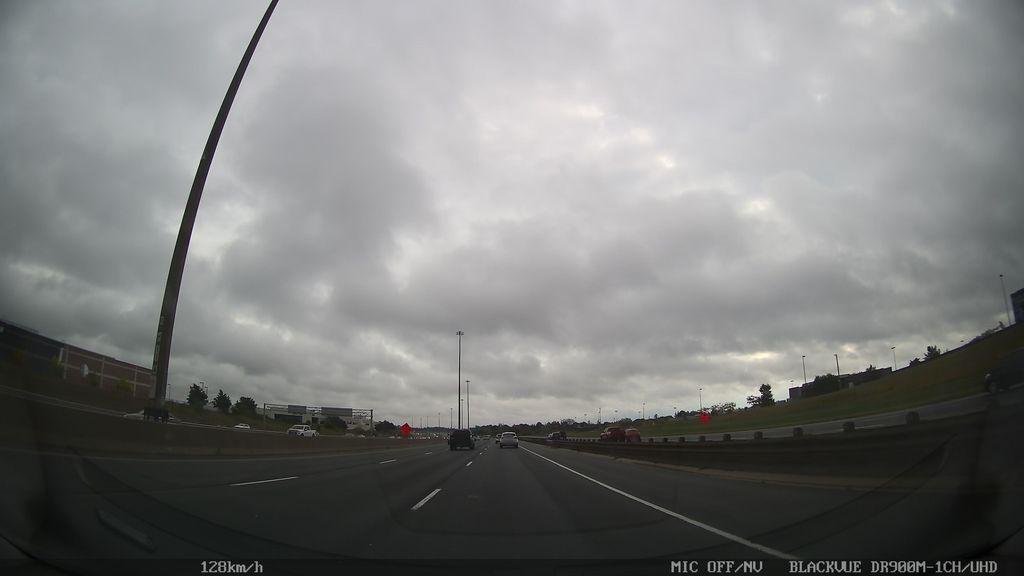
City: toronto